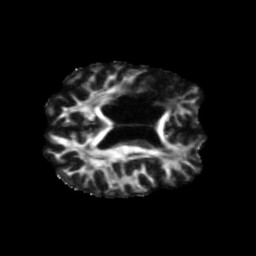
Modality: FA
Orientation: axial
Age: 68
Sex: female
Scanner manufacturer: siemens
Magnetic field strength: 3 T
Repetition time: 5.47 s
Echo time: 0.0854 s